Field crop: tomato
Growth stage: 1
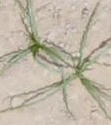
Species: cyperus